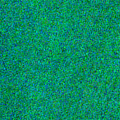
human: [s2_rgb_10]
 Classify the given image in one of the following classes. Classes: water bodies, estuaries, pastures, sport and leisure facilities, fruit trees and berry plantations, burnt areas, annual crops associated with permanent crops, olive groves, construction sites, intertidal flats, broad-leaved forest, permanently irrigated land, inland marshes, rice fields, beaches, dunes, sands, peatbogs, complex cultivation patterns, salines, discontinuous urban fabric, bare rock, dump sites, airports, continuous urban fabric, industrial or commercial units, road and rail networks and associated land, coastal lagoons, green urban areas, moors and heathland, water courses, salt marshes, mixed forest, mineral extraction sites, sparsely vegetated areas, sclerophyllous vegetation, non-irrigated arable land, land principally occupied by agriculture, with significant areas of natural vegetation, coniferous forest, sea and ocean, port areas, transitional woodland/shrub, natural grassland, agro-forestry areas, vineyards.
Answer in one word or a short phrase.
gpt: sea and ocean